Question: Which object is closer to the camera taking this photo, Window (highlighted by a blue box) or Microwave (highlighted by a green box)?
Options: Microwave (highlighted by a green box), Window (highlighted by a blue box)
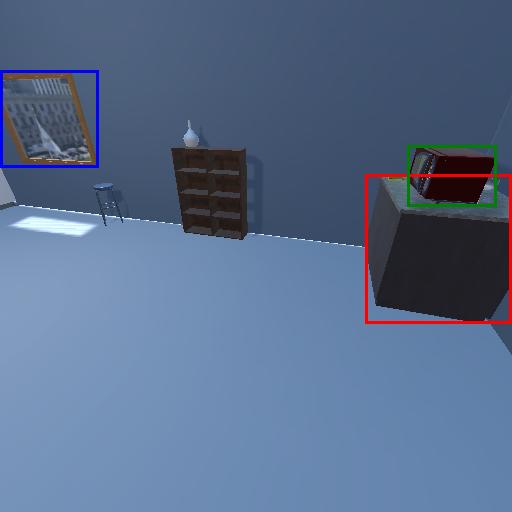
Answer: Microwave (highlighted by a green box)